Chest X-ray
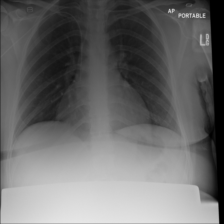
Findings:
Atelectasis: negative
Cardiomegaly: positive
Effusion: negative
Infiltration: negative
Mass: negative
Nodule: negative
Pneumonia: negative
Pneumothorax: negative
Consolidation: negative
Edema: negative
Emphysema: negative
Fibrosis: negative
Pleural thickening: negative
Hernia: negative